Aerial crown-view tile of a tropical tree (Barro Colorado Island, Panama), acquired 20250124:
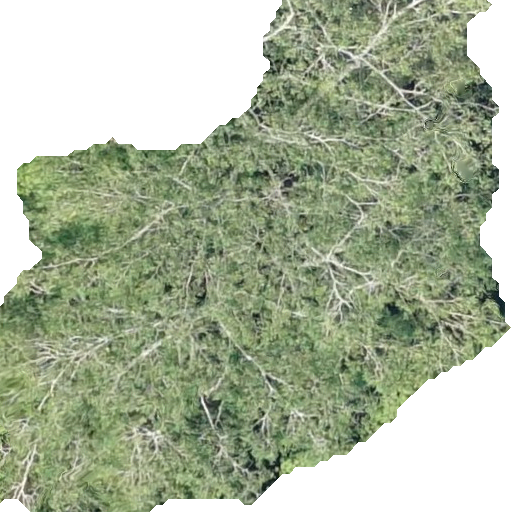
Species: Hura crepitans
GBIF accepted scientific name: Hura crepitans
Crown area: 302.086 m²